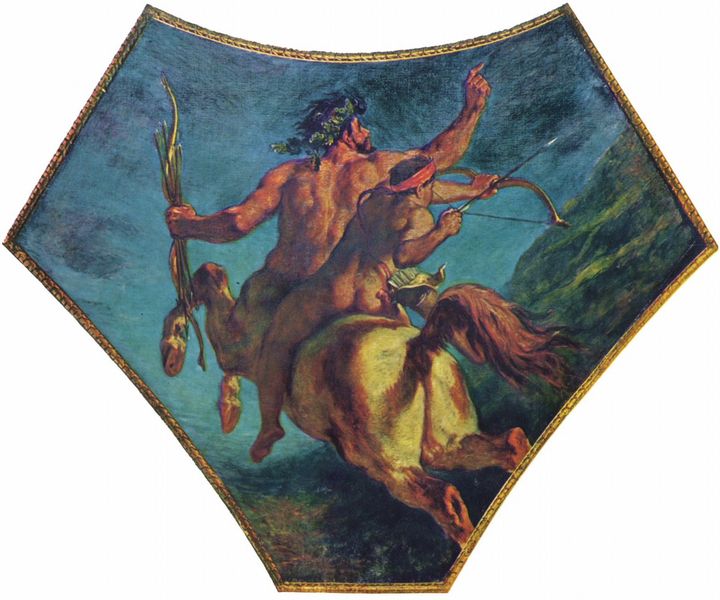
Titel: Erziehung des Achill
Künstler: Eugène Delacroix
Standort: Paris
Institution: Palais Bourbon, Bibliothek
Schlagwörter: akt, angriff, blau, blätter, dunkel, gemälde, gott, hand, haut, himmel, kampf, mann, meer, nackt, schatten, wasser, weiß, wolken, dreieck, gelb, grün, landschaft, ocker, ausschnitt, blumen, braun, finger, geste, haar, hell, licht, männer, orange, rücken, türkis, rot, tuch, wiese, beige, bart, arm, band, barock, inkarnat, mensch, rahmen, stirnband, horizont, natur, gold, haare, decke, kind, paar, vater, rokoko, wald, fliegen, pferd, reiter, oktagon, beine, fesseln, huf, hufe, reiten, ritt, schwanz, schweif, sprung, gesäß, hintern, bogen, zwei, fläche, gebirge, haarband, rand, kartusche, kopftuch, detail, kraft, muskeln, homme, verzierung, wandgemälde, wandmalerei, junge, schenkel, zeigen, oberkörper, flucht, foto, bögen, antike, flug, nakt, arsch, rückenfigur, form, waffen, fliegend, haarkranz, kranz, lorbeer, lorbeerkranz, mythologie, pinsel, jagd, hufen, zwickel, läufe, farbfoto, götter, muskel, zeus, faun, kentaur, mythos, zentaur, eros, zentaurus, griechenland, blumenkranz, fresko, schweiff, apoll, hermes, gallopp, femme, amor, aufregung, gescheckt, köcher, centaur, kentaurus, pfeil, mythen, ciel, nature, paysage, couronne, sohn, cheval, gelenk, bogenschießen, jagen, pfeile, farbigkeit, antique, galopp, centaurus, apollon, bleu, bogenschütze, hinterteil, delacroix, lünette, arc, galoppieren, boge, freske, ange, schecke, kopfband, ovid, schiessen, flèche, cartouche, dieux, zentaure, angridd, himmelsritt, centaure, schusltern, schweid, olympia, léche, laurier, voler, pégase, kenotaur